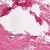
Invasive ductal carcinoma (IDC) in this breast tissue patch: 0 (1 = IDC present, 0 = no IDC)